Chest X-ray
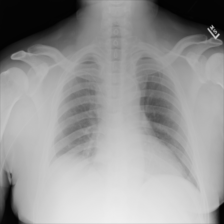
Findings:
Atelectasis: negative
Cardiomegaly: negative
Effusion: negative
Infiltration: negative
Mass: negative
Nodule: negative
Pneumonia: negative
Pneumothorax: negative
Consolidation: negative
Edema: negative
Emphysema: negative
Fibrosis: negative
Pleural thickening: negative
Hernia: negative